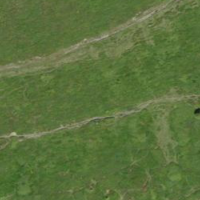
EUNIS habitat code: 23
Species observed at this site:
Vaccinium uliginosum